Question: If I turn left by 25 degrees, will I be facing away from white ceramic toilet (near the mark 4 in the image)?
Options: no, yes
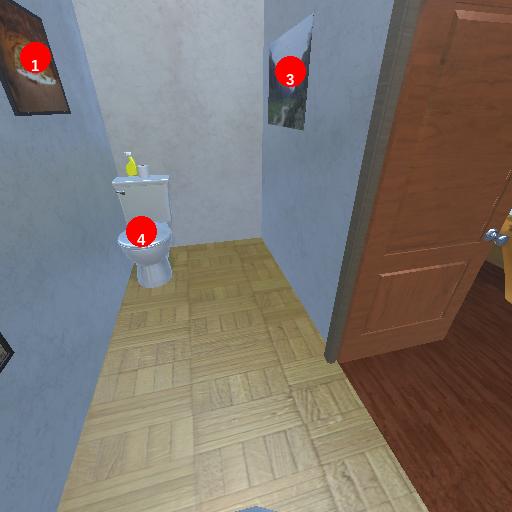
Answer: no